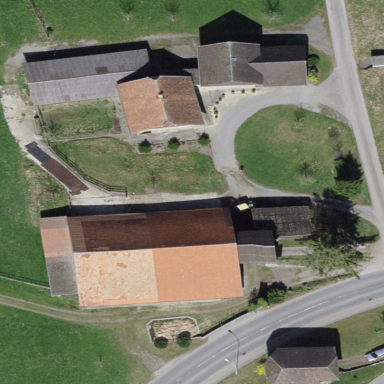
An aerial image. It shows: Farmyard area.